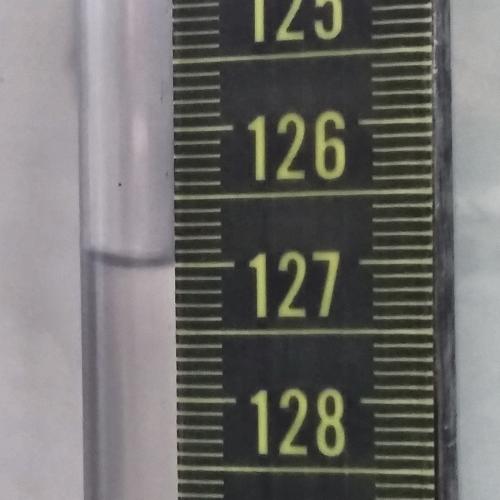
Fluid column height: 127.0 cm